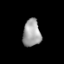
Tissue: lung
Cell type: T cells
Senescence score: 0.24
Nuclear area (px): 471
Mean DAPI intensity: 162.238